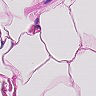
Metastatic tissue present: no